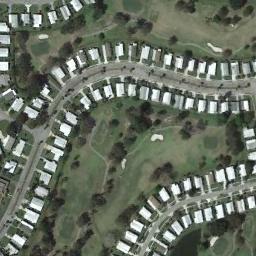
Label: residential